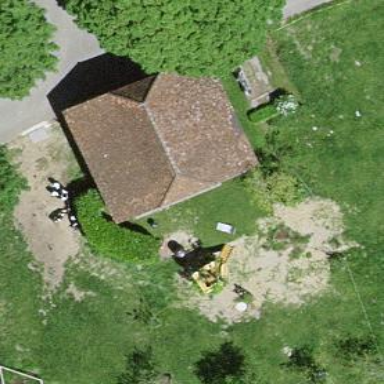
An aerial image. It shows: Barn.